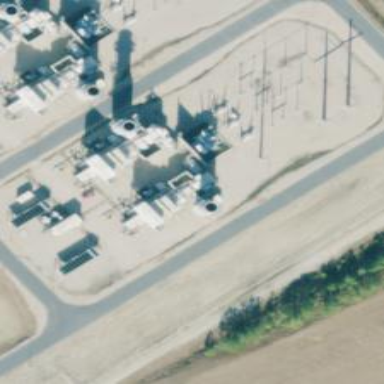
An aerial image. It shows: Gas-powered generator.